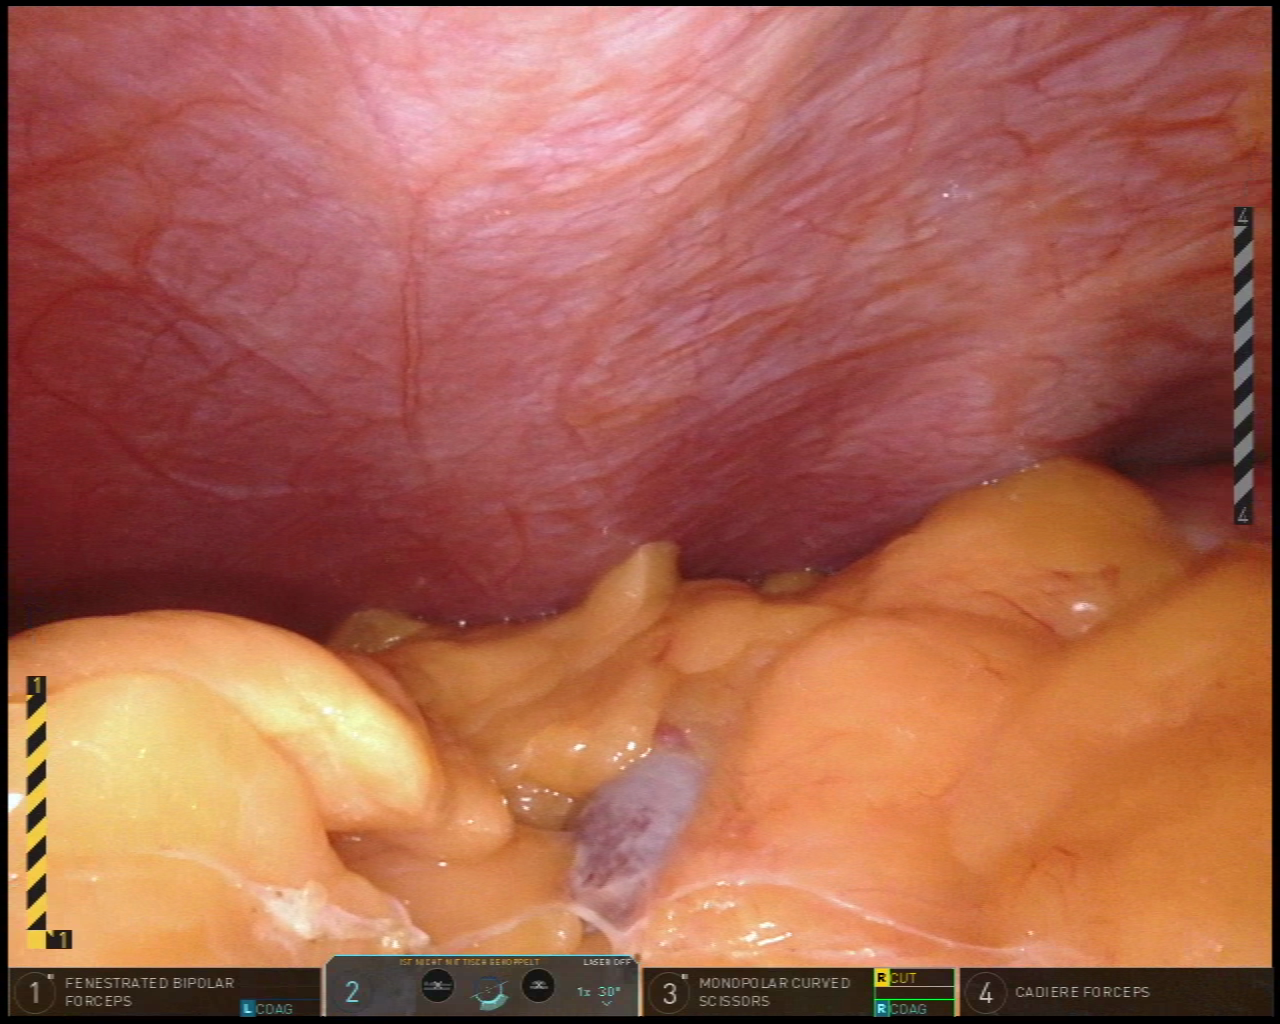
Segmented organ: abdominal_wall
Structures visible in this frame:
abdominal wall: yes
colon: no
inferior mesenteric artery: no
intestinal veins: no
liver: no
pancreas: no
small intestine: no
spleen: no
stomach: no
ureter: no
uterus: no
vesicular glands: no